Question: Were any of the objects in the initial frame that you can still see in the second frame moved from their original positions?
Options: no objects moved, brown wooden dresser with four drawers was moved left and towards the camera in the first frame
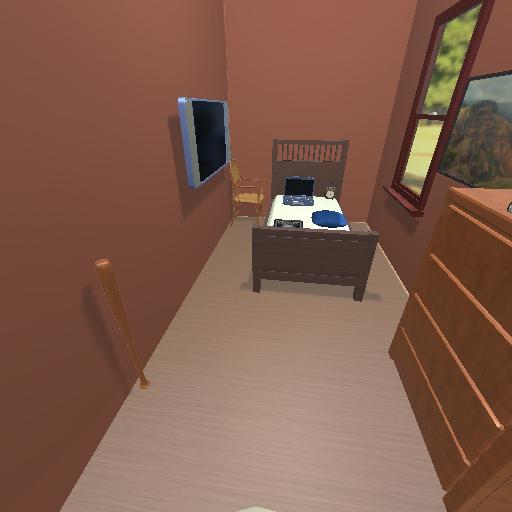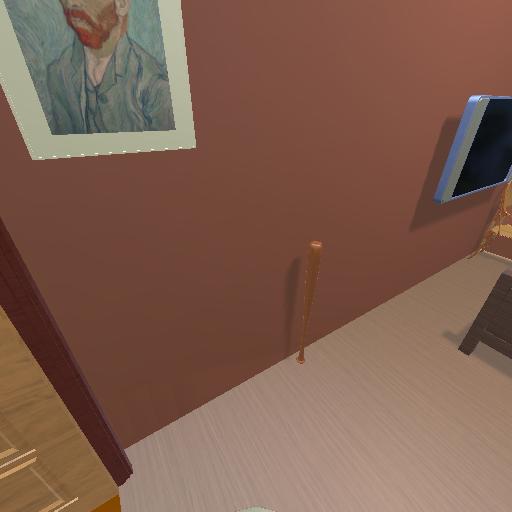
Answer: no objects moved